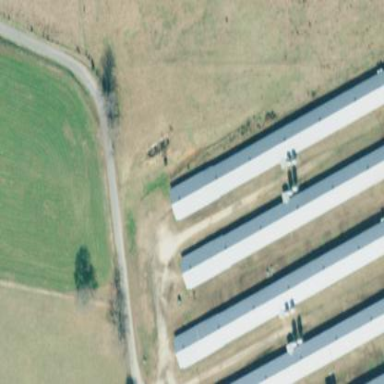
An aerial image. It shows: Farm auxiliary building.